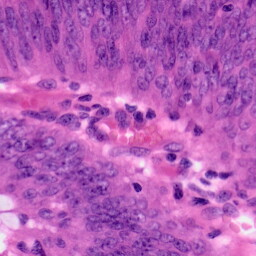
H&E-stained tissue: Colon